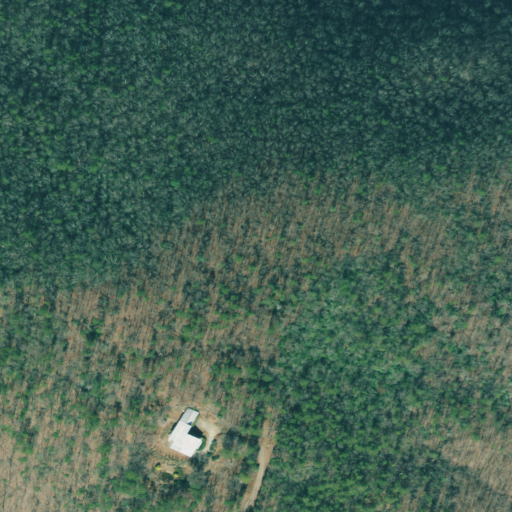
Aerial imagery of mountain in Georgia named Piney Mountain containing deciduous forest, mixed forest, and open development